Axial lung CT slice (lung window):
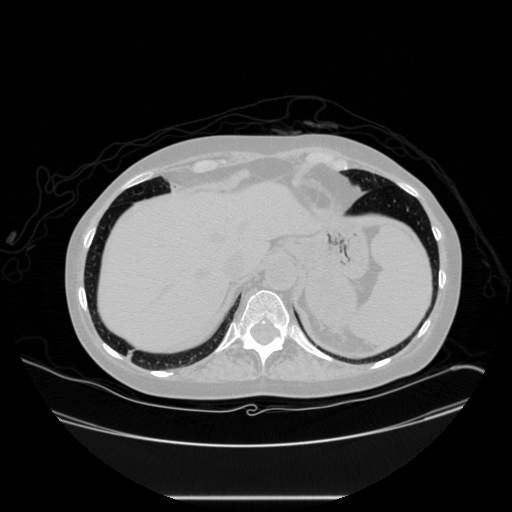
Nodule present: no